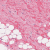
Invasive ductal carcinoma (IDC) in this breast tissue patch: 0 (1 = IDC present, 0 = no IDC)